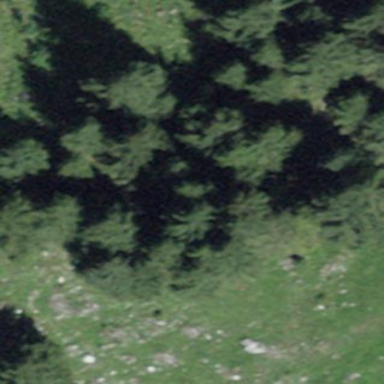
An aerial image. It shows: Forest area.